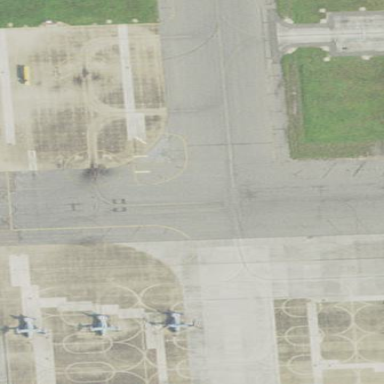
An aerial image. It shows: Apron at the airport.